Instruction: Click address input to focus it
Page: traveler
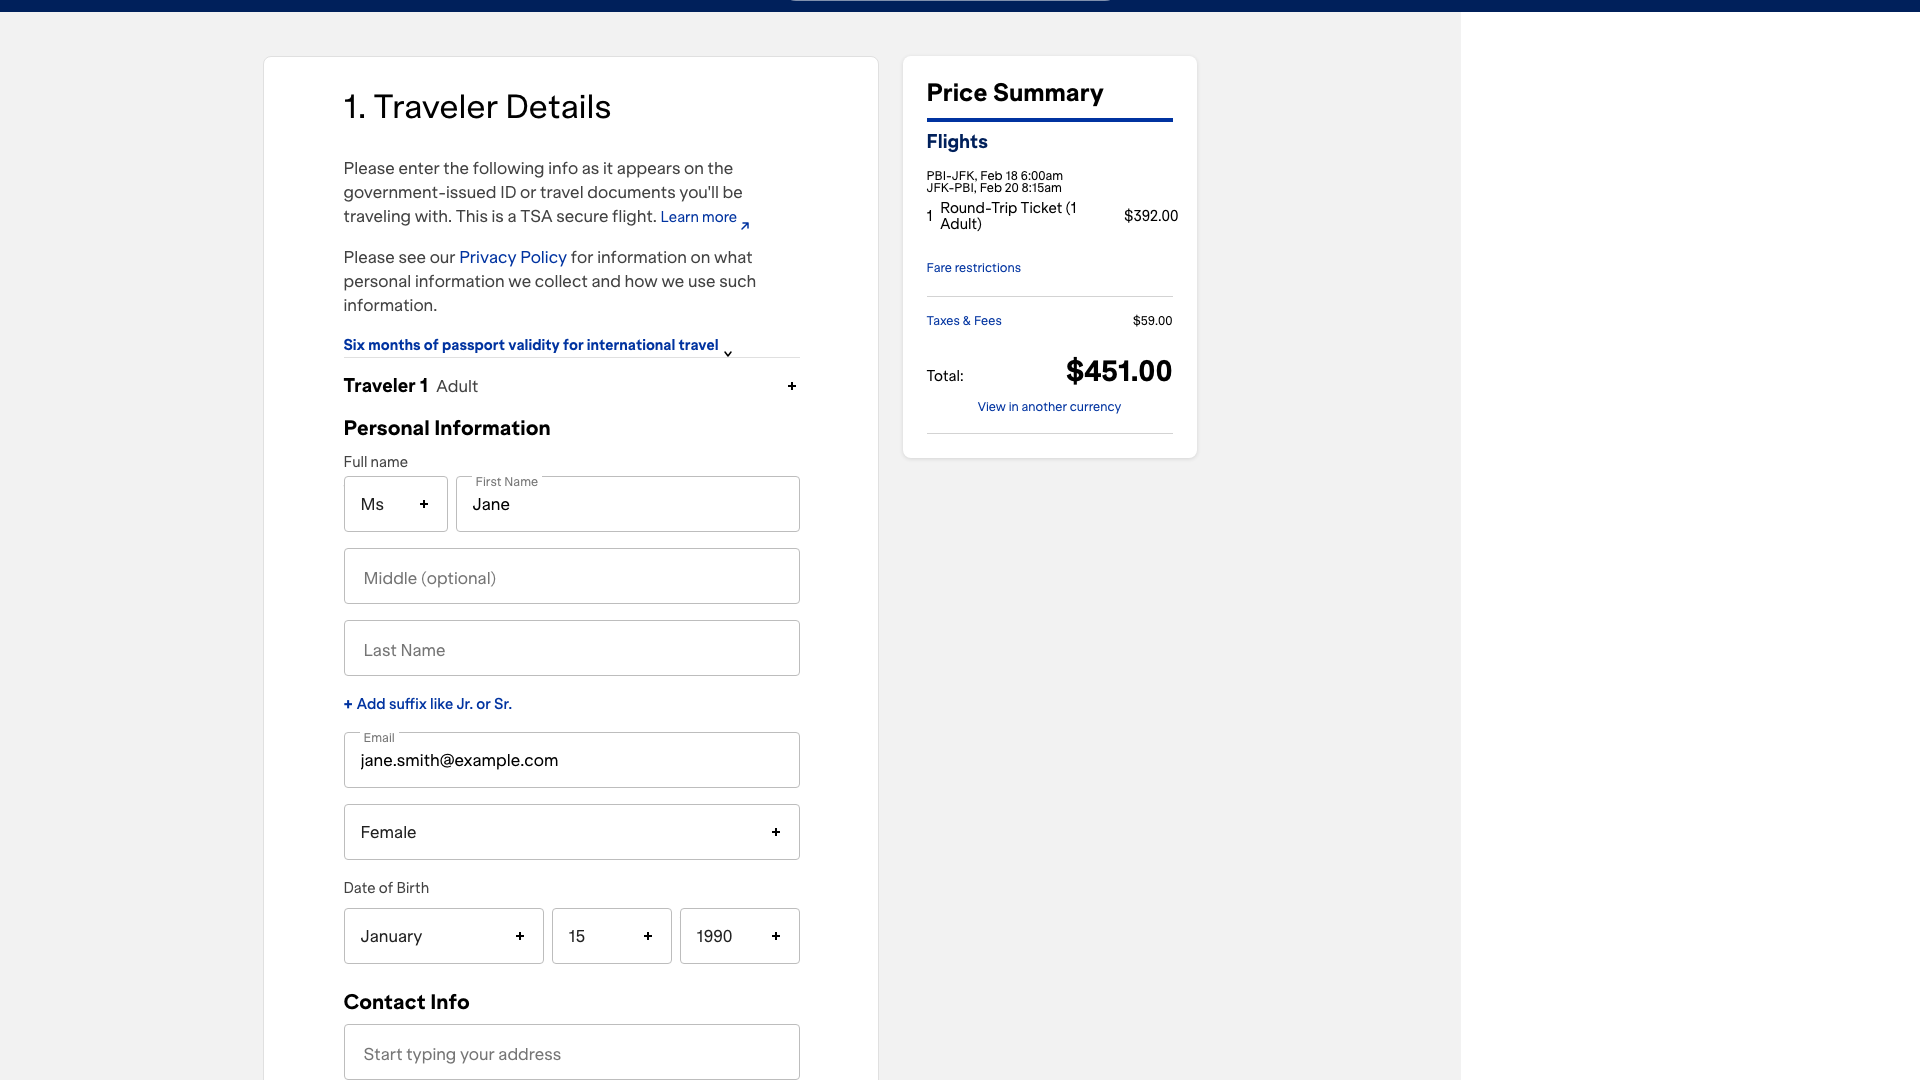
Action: click